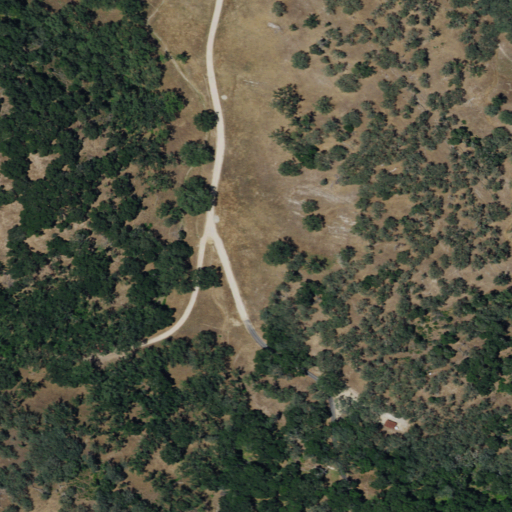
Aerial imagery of valley in California named Sycamore Canyon containing shrub, mixed forest, evergreen forest, and grassland